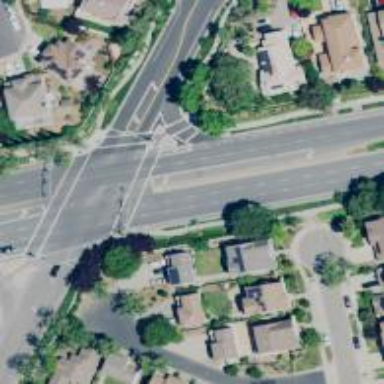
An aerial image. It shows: Solid stop line on the road.